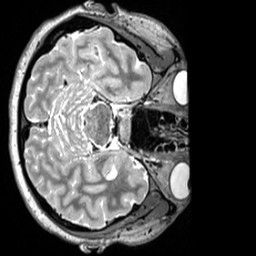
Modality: T2w
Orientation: axial
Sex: female